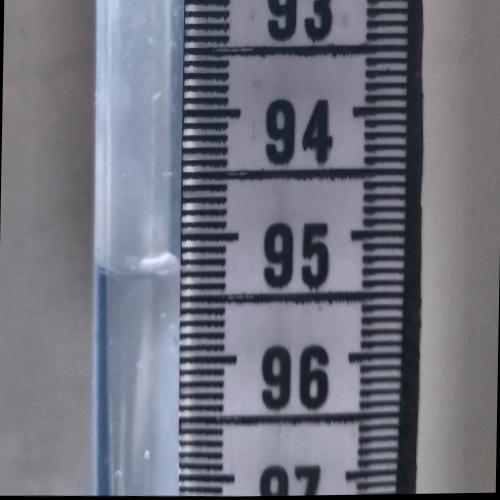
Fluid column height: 95.3 cm